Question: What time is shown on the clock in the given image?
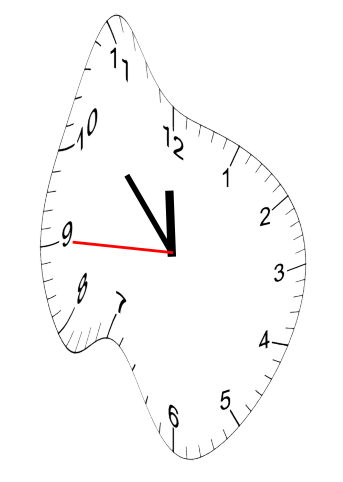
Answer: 11:52:45